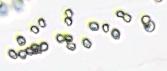
Label: Phaeocystis